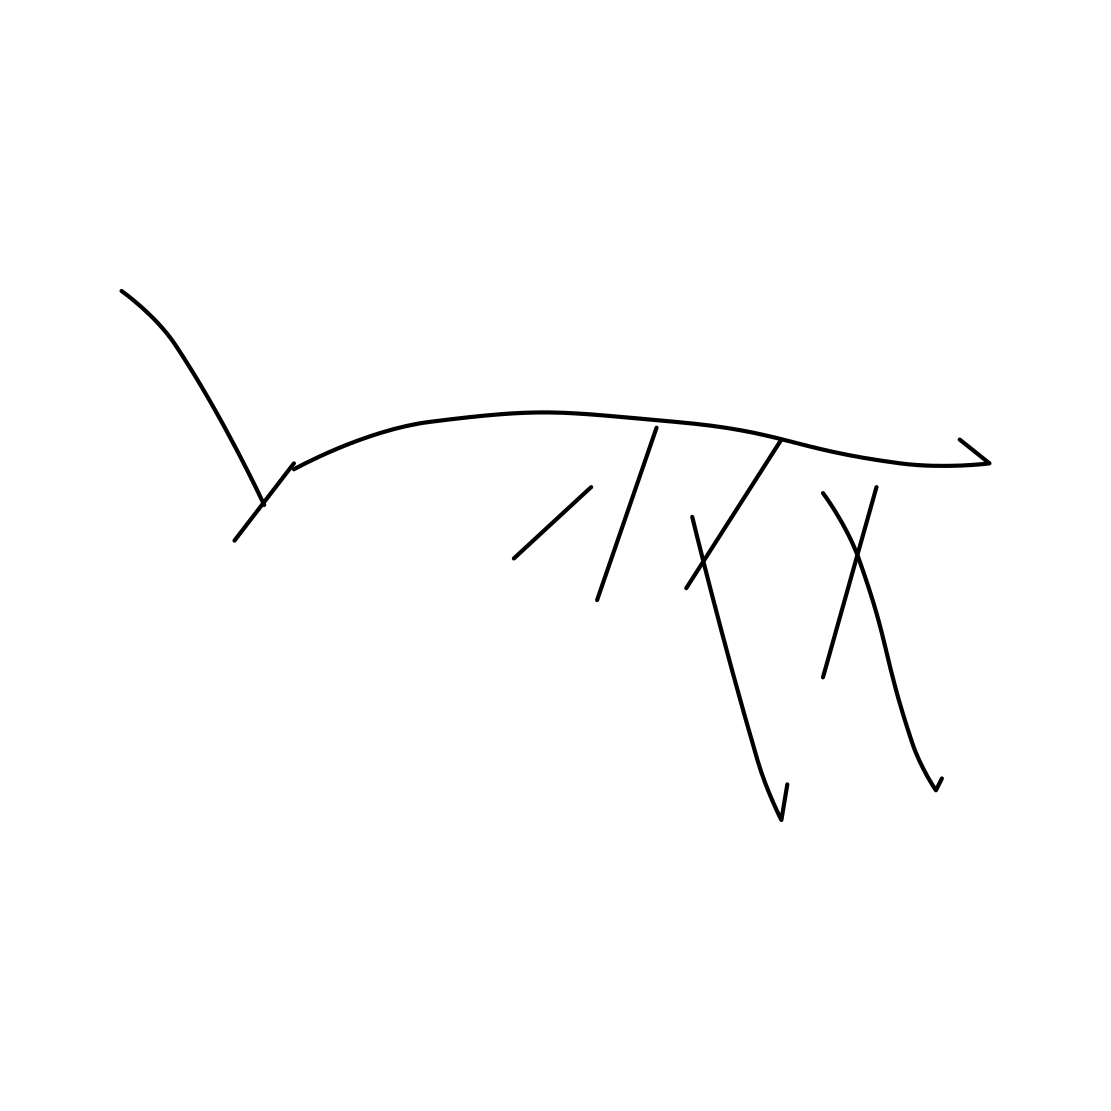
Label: mosquito